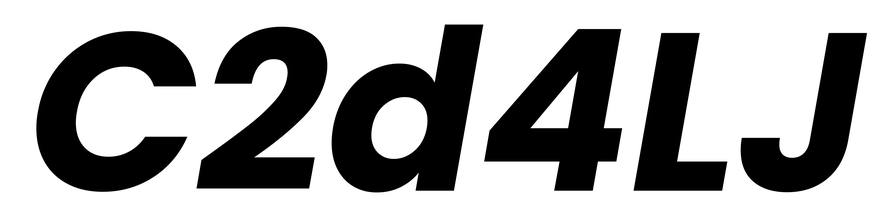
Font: Poppins-BoldItalic